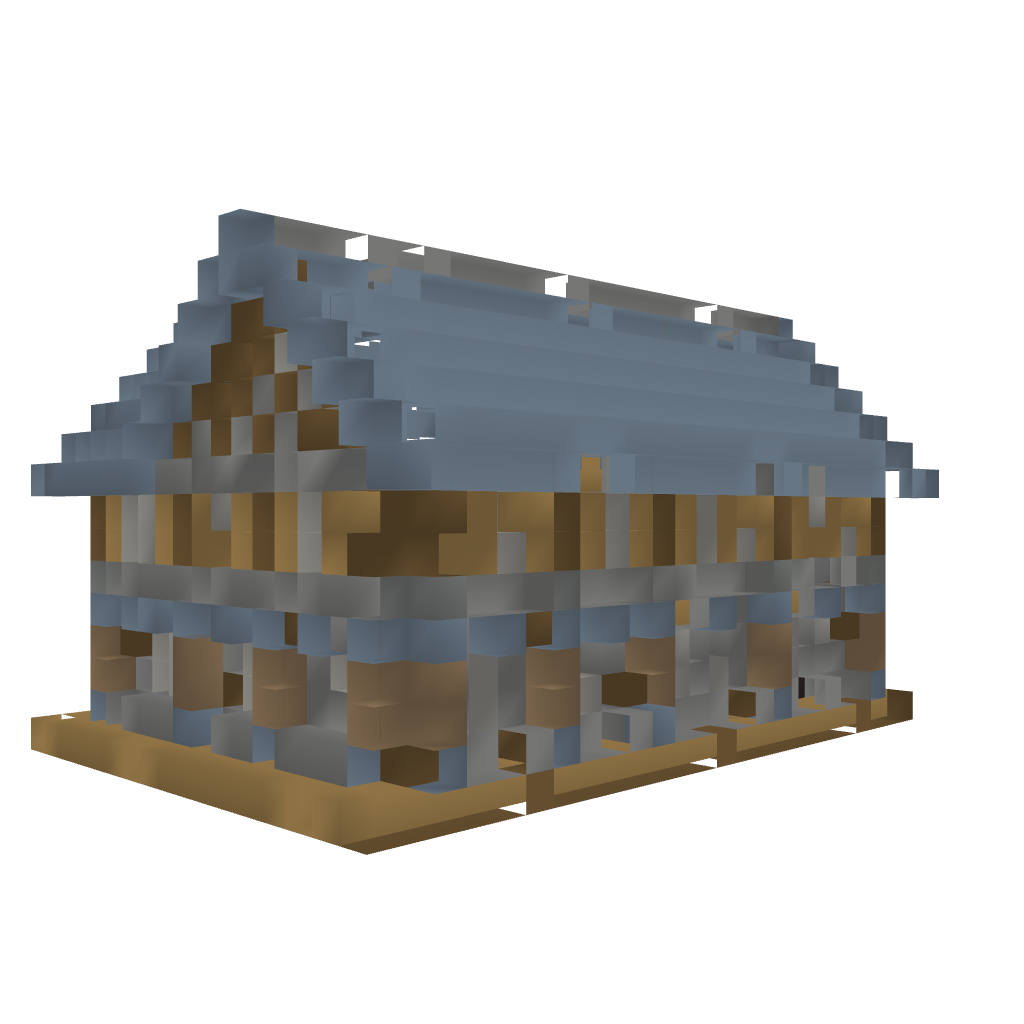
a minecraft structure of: Tavern